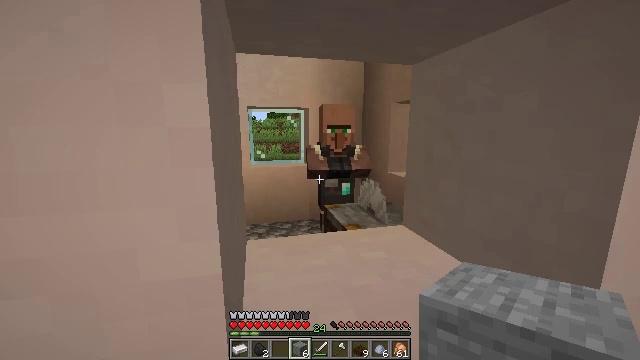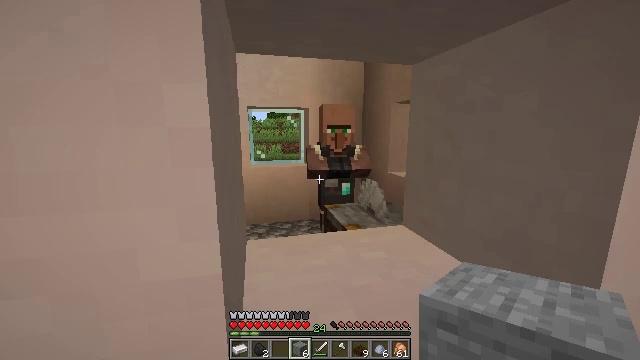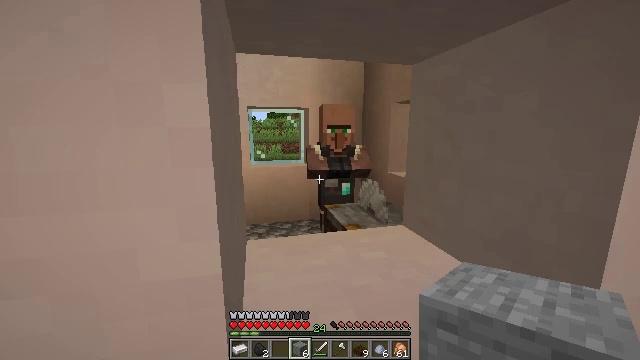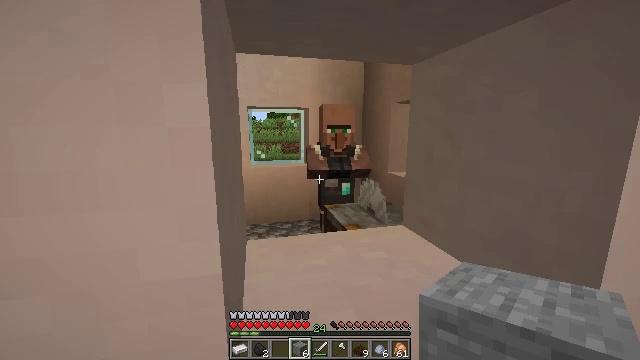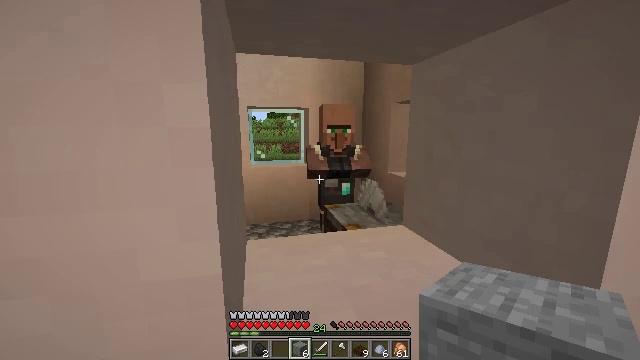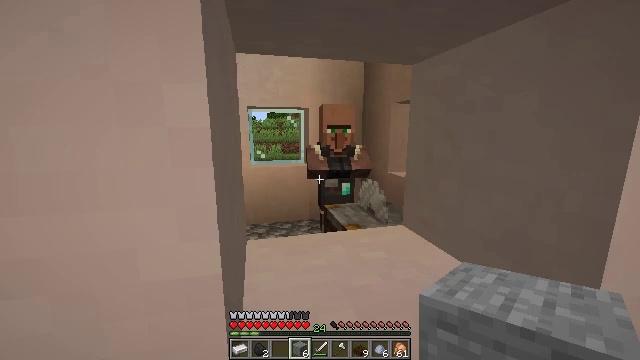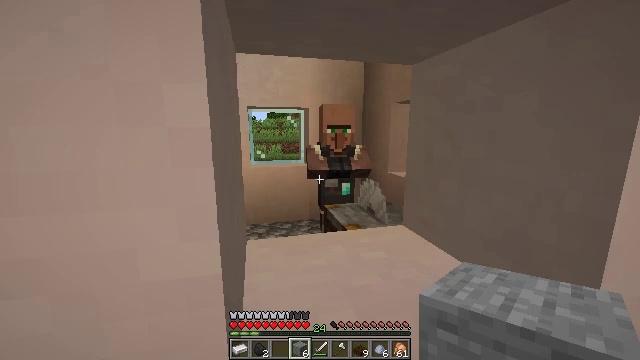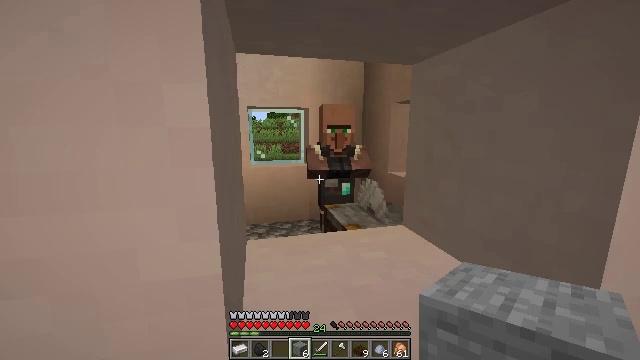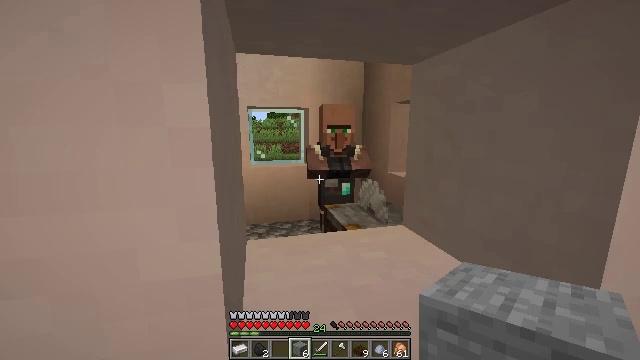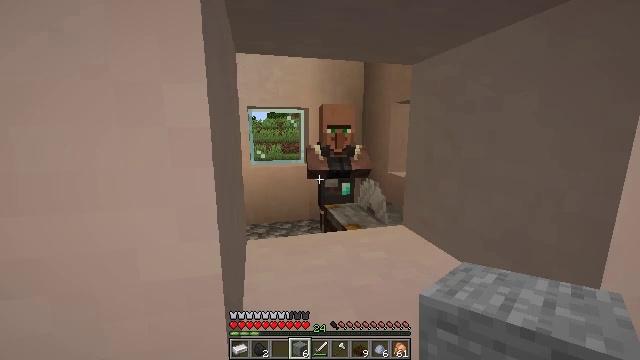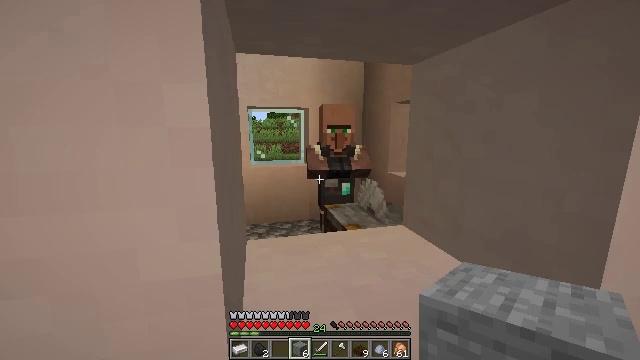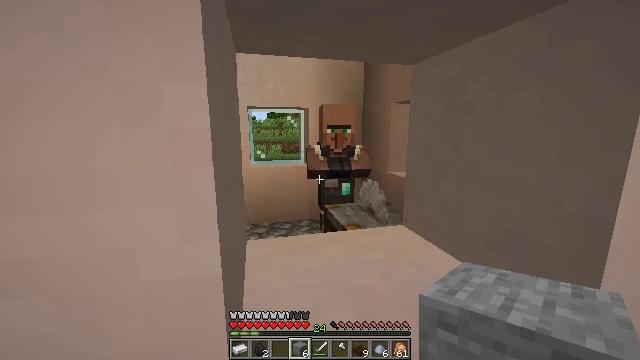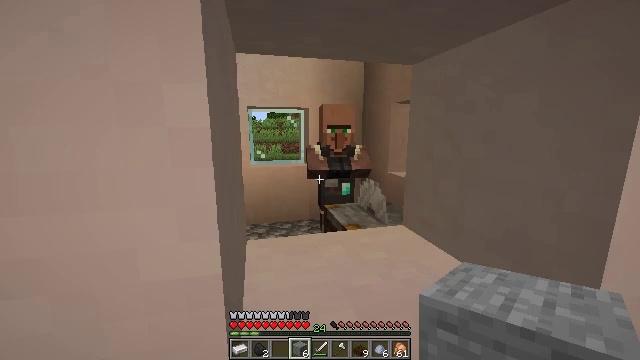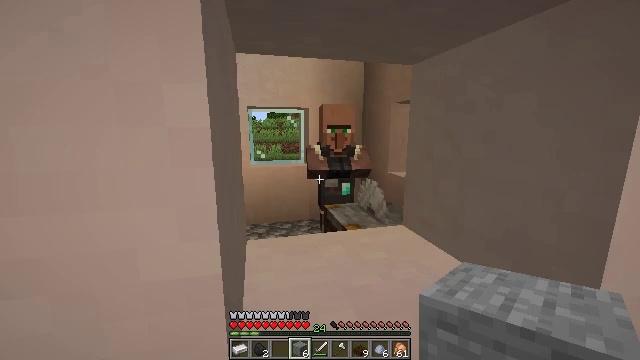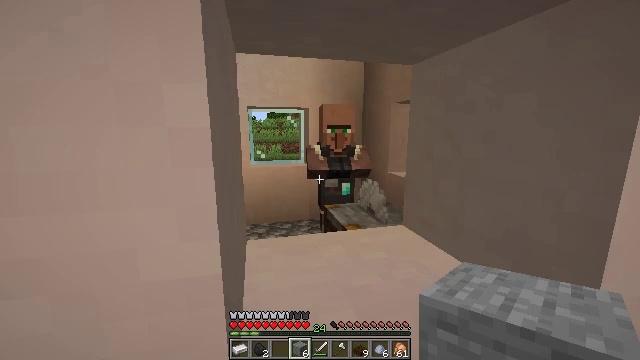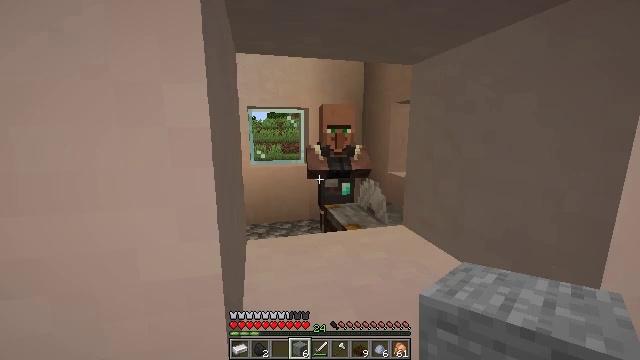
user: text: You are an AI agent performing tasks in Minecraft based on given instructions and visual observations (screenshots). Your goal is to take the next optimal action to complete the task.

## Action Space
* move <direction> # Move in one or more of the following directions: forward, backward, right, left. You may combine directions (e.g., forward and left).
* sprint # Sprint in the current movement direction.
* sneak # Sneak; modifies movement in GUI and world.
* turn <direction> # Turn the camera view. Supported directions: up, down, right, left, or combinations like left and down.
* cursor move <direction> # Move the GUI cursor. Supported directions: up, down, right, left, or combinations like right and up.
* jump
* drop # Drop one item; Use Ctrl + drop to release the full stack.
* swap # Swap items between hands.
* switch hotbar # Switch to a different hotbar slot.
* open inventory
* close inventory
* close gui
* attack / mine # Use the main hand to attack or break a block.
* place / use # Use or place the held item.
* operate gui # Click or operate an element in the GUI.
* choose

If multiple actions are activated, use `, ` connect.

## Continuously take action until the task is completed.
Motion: motion action
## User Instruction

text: Gather some white terracotta for building.
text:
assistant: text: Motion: no_op
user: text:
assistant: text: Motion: no_op
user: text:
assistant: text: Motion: no_op
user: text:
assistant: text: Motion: no_op
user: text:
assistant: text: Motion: no_op
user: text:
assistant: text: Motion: no_op
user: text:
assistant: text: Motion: no_op
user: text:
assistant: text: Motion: no_op
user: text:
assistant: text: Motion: no_op
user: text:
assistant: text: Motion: no_op
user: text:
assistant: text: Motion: no_op
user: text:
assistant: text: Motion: no_op
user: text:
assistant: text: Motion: no_op
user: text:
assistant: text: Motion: no_op
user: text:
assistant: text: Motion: no_op
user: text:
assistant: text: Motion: no_op
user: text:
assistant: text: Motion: no_op
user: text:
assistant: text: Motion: no_op
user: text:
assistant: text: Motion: no_op
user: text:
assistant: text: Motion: no_op
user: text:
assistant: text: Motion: no_op
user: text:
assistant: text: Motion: no_op
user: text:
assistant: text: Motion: no_op
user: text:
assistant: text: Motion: no_op
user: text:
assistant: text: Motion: no_op
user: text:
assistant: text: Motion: no_op
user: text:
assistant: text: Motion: no_op
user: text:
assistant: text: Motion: no_op
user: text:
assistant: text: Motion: no_op
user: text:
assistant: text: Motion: no_op